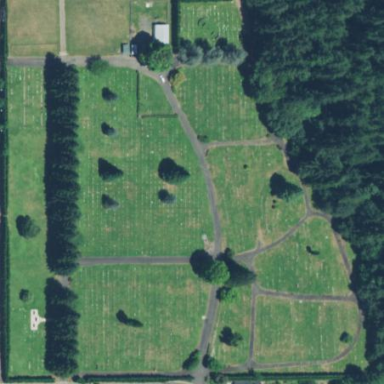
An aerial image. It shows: Cemetery.